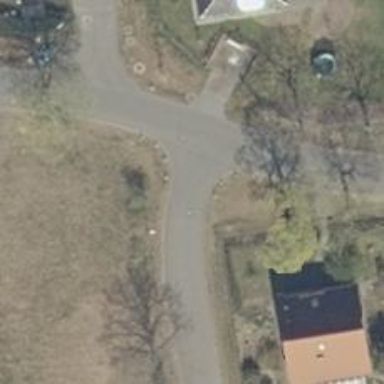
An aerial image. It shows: Asphalt road in residential area.